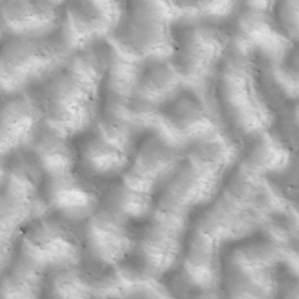
Label: non_frost